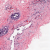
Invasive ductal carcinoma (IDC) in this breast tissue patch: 0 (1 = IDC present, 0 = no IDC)